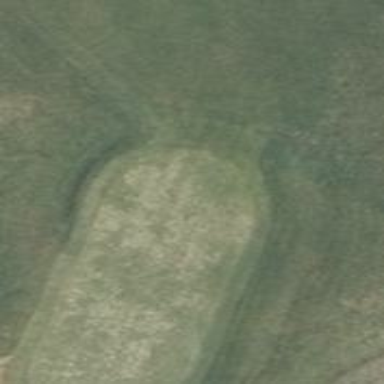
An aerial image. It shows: Golf green.